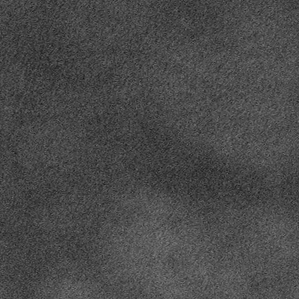
Label: frost